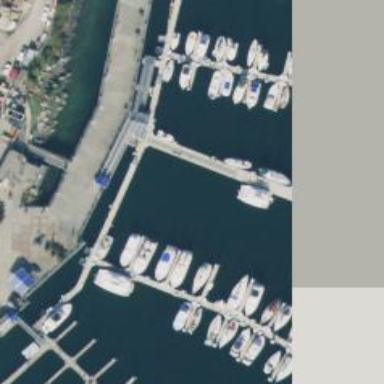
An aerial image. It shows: Pier with mooring facilities.